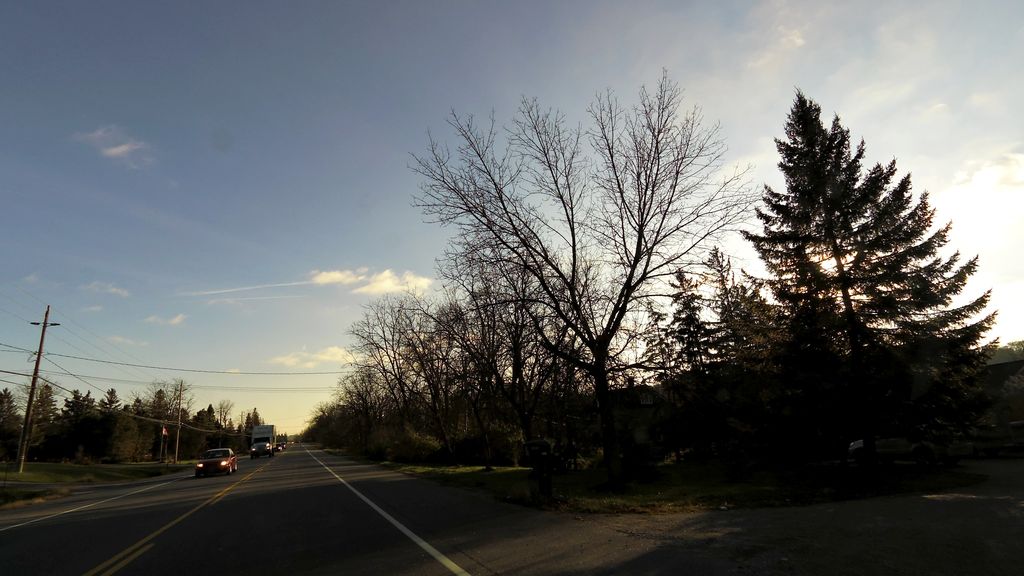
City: kitchener-waterloo